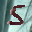
Label: 5